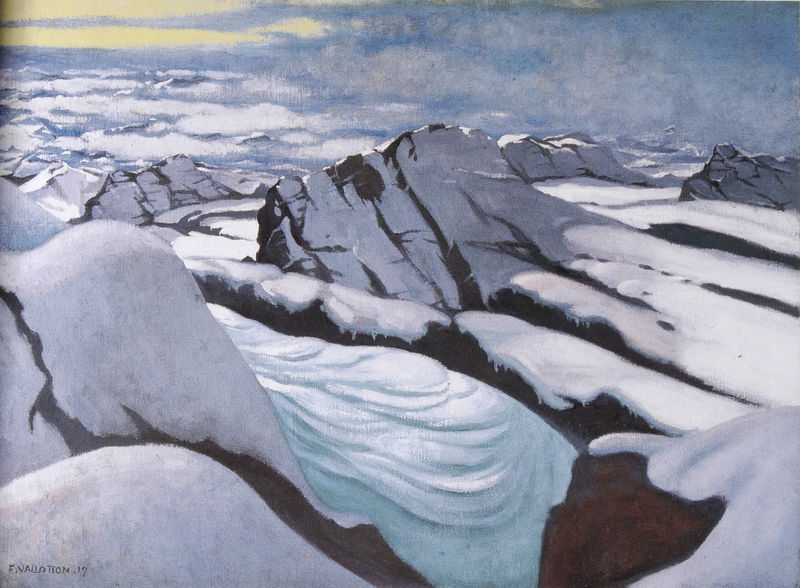
Titel: Hochgebirge: Gletscher und verschneite Gipfel
Künstler: Félix Vallotton
Standort: Zürich.
Institution: Kunsthaus
Schlagwörter: berg, blau, felsen, gemälde, gestein, himmel, wasser, weiß, wolken, gelb, landschaft, braun, hell, licht, türkis, ausblick, blick, eis, schnee, malerei, stein, steine, signatur, horizont, hügel, kalt, sonnenaufgang, rauch, sonne, aussicht, vallotton, perspektive, berge, fels, gebirge, gipfel, gletscher, risse, nebel, schichten, sonnenuntergang, hochgebirge, lawine, spalten, steil, naiv, winter, vogelperspektive, ölgemälde, unwetter, blue, red, white, black, dark, gray, green, painting, yellow, brown, stimmung, abendrot, panorama, helligkeit, alpen, kälte, bergspitze, draufsicht, eisschicht, eisschollen, gletscherzunge, ideal, lawinen, schneebrett, schneefeld, schneelandschaft, schneeschicht, schneewehe, trostlos, wolkenbank, malen, cloud, clouds, rock, rocks, sky, stone, zunge, morgenrot, streiflicht, field, landscape, mountain, mountains, nature, water, alps, schneebedeckt, snow, light, shadow, über den wolken, gebierge, ice, sone, peak, draw, crest, eisig, glacier, peaks, top, schmelze, flugzeug, cold, stones, cracks, arktis, eisscholle, antarktis, schneeschmelze, gletscherspalten, unwirtlich, overcast, high, gletcher, ridge, frozen, desolate, dim, verwerfung, glätcher, remote, icy, arctic, wnteri, arrete, iceberg, fissures, antarctica, fivallotion, cracs, glaciers, glacial